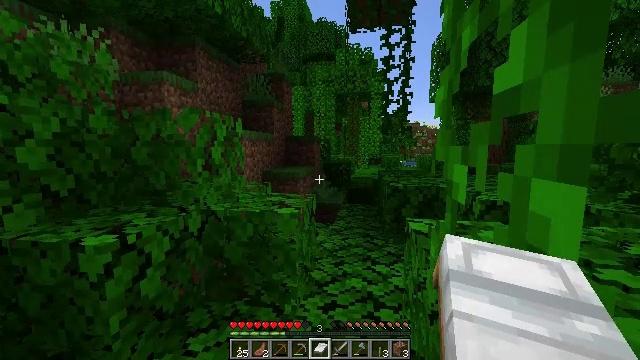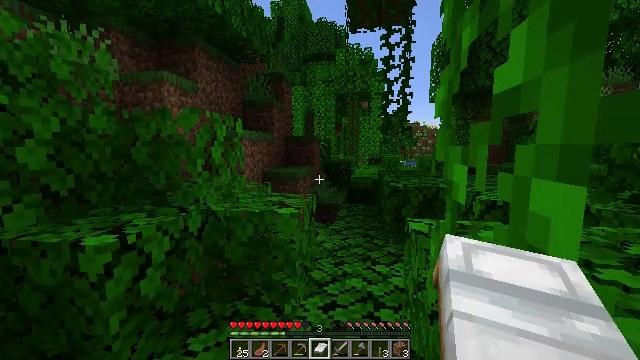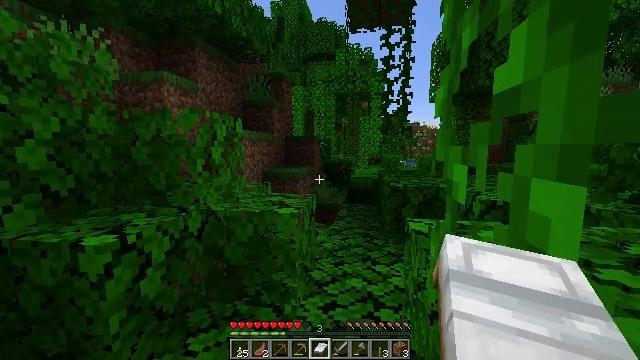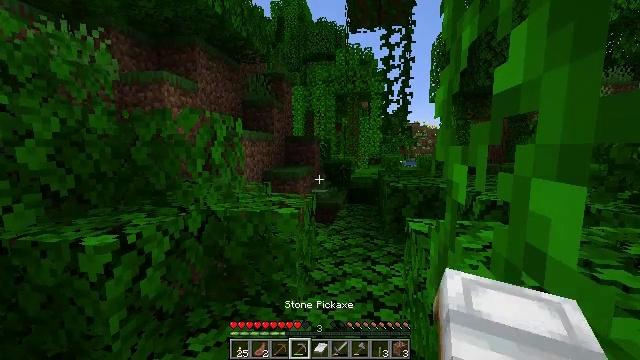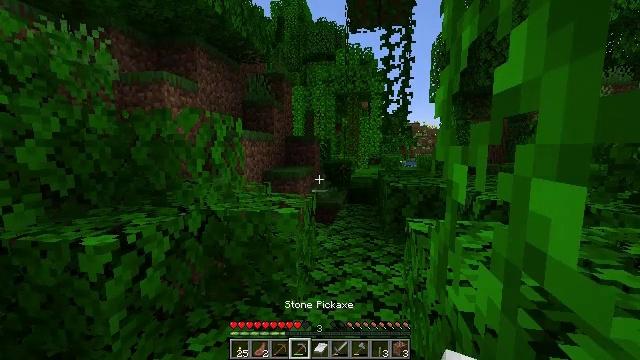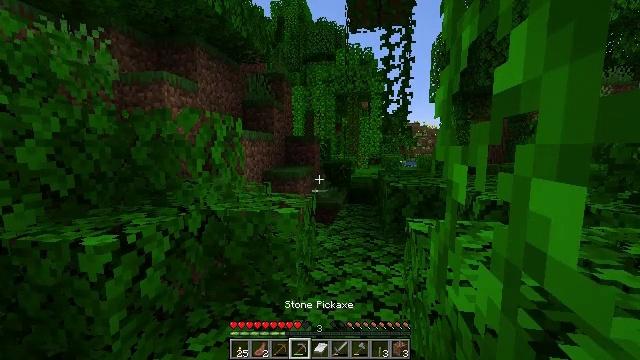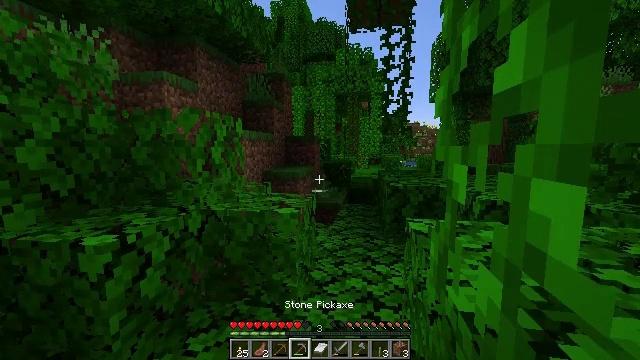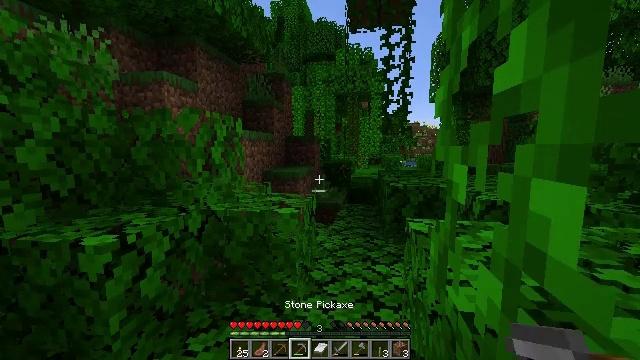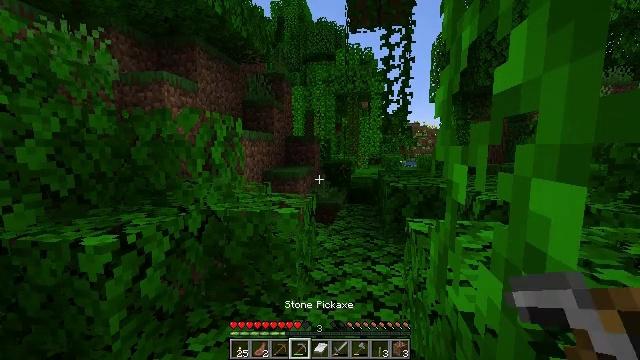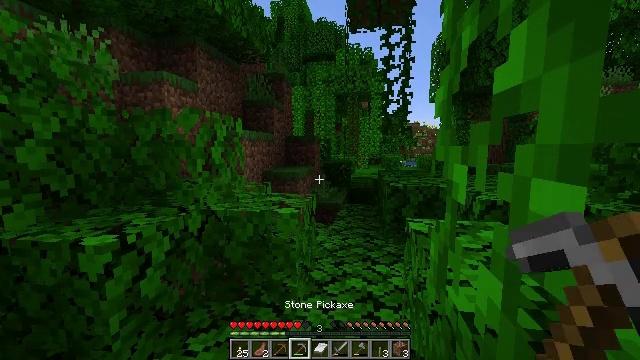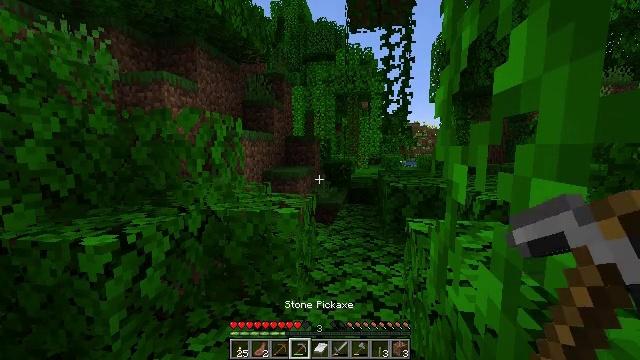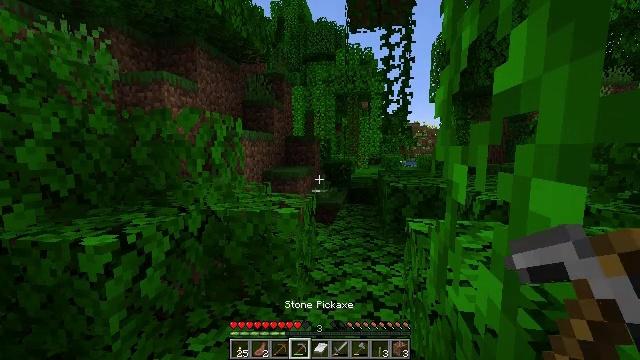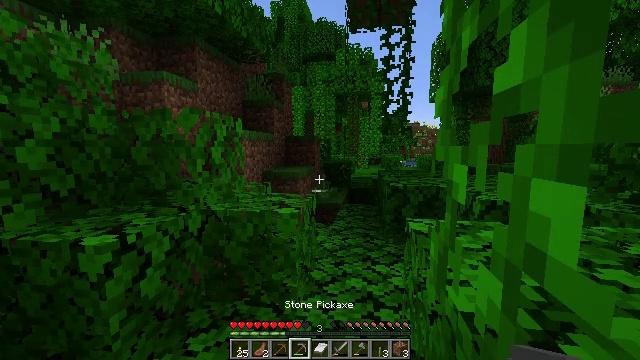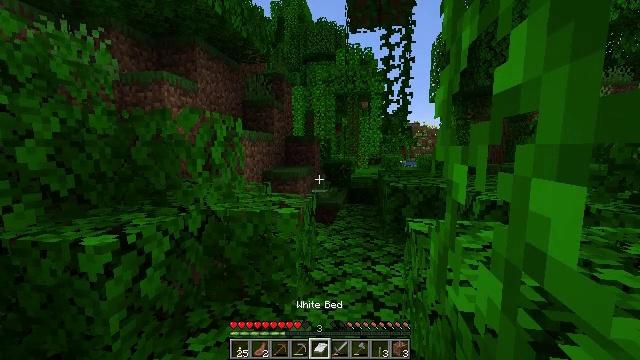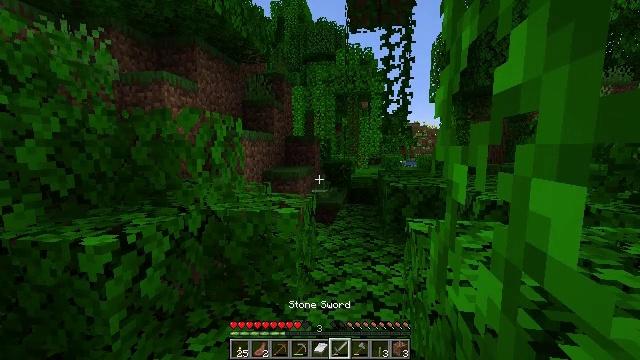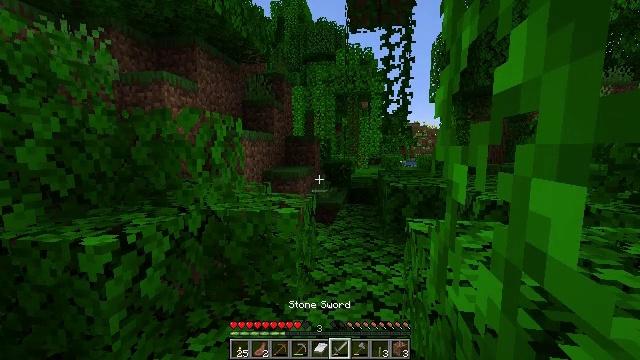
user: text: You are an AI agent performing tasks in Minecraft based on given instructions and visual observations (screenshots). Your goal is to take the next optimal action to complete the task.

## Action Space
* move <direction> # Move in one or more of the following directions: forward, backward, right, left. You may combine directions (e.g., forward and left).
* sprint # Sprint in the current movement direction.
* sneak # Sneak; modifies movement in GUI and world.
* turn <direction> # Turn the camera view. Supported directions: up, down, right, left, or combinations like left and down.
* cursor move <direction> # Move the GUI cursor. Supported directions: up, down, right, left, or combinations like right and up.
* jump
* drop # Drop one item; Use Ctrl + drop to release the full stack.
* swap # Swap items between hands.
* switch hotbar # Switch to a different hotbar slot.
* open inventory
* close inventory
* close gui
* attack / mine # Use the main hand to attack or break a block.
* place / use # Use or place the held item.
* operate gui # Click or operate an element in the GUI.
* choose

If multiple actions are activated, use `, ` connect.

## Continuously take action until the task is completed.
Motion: motion action
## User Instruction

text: Mine bamboo with your hand.
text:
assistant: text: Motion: no_op
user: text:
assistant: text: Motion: no_op
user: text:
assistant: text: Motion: no_op
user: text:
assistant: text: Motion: no_op
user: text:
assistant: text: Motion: no_op
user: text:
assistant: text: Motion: no_op
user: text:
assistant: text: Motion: no_op
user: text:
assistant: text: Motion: no_op
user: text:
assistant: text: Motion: no_op
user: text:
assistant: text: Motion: no_op
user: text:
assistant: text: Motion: no_op
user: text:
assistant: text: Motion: no_op
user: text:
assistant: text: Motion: no_op
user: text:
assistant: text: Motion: no_op
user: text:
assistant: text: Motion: no_op
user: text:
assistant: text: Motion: no_op
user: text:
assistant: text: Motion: no_op
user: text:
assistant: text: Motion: no_op
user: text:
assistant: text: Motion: no_op
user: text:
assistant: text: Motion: no_op
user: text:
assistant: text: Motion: no_op
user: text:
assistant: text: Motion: no_op
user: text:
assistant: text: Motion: no_op
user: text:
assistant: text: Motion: no_op
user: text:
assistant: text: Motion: no_op
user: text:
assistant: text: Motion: no_op
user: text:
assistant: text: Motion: no_op
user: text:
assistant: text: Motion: no_op
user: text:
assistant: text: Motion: no_op
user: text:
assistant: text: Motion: no_op